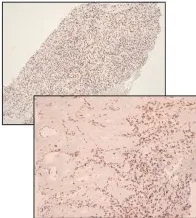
Histological features of NTRK rearranged spindle cell neoplasm. (C) p53 positivity by immunohistochemistry (IHC) in the surgically resected liver metastasis.
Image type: pathology (immunostaining)